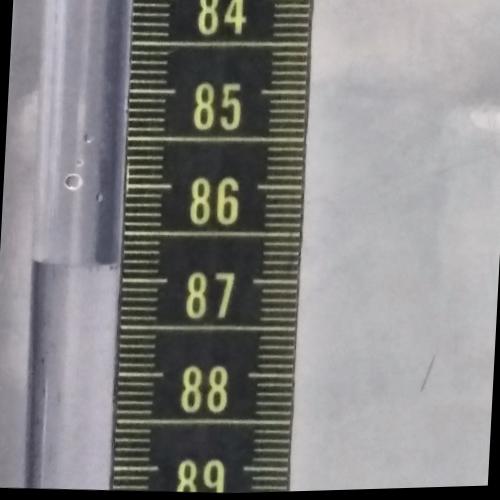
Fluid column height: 86.8 cm